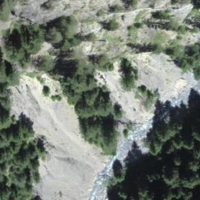
EUNIS habitat code: 31
Species observed at this site:
Cirsium erisithales
Scaeva pyrastri
Neottia ovata
Asplenium viride